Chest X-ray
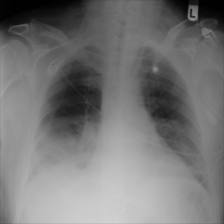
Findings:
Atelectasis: negative
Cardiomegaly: negative
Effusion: negative
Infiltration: positive
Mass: negative
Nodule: negative
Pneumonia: negative
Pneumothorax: negative
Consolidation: negative
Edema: negative
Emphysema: negative
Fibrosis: negative
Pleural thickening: negative
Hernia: negative